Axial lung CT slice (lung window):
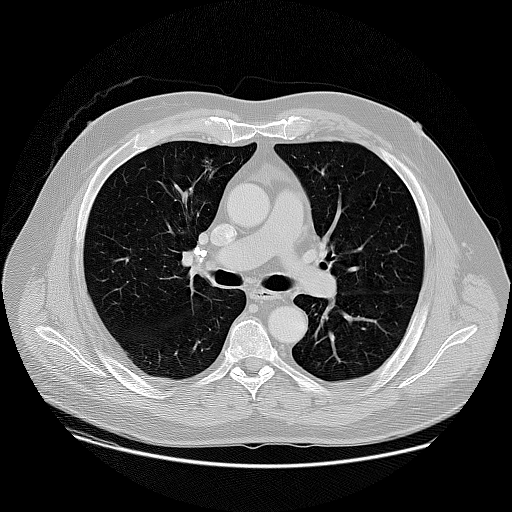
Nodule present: yes
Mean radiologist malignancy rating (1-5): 3